RGB frame:
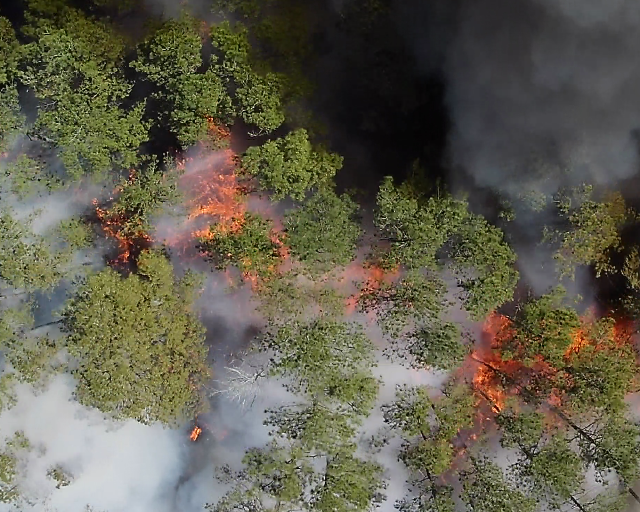
Thermal frame:
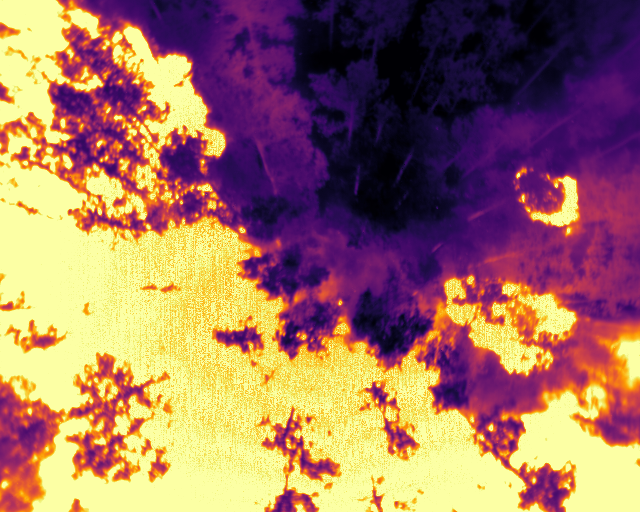
Captured: 2026-02-27 02:35:48
Pixels at or above 80 °C: 262053 (fraction of frame: 0.7997)